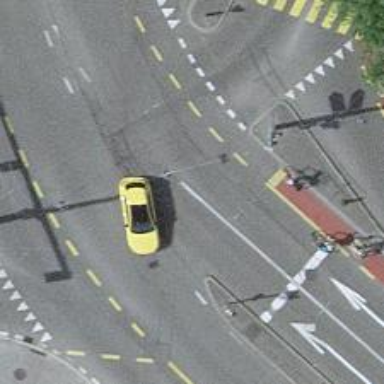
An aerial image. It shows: Primary highway with asphalt surface. There is separate cycle lane and trolley wire along the sidewalk.